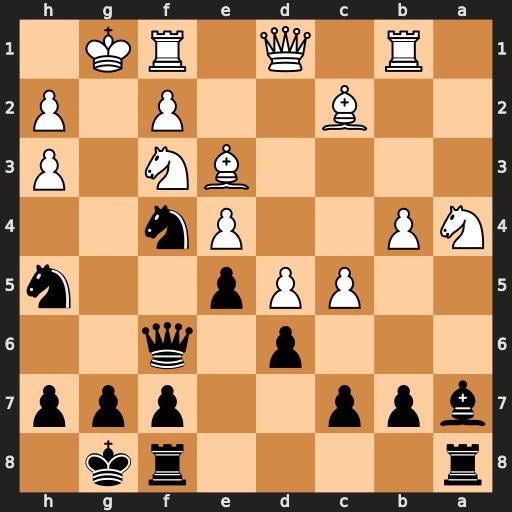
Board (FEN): r4rk1/bpp2ppp/3p1q2/2PPp2n/NP2Pn2/4BN1P/2B2P1P/1R1Q1RK1
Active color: b
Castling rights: -
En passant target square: -
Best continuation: Qg6+ Ng5 Qxg5+ Qg4 Nxh3+